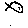
Label: fish